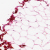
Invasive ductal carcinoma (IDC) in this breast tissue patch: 0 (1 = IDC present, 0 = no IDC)